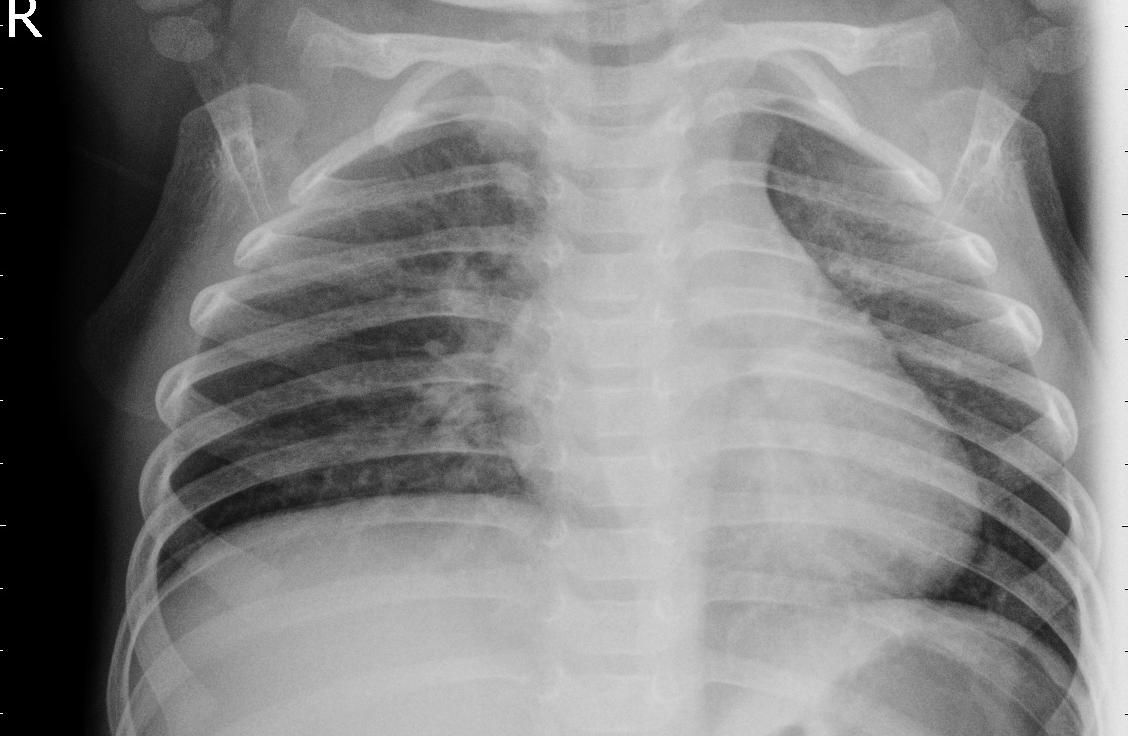
Diagnosis: PNEUMONIA